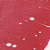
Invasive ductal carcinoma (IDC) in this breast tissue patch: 0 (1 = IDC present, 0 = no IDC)